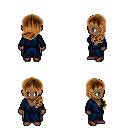
a pixel art fantasy rpg character, female body template, human, dark skin, blue robe, robe skirt, brown left-swept hairstyle, maroon shoes, four views (front, back, left, right), 2x2 character sprite sheet, small pixel art, hard edges, no anti-aliasing